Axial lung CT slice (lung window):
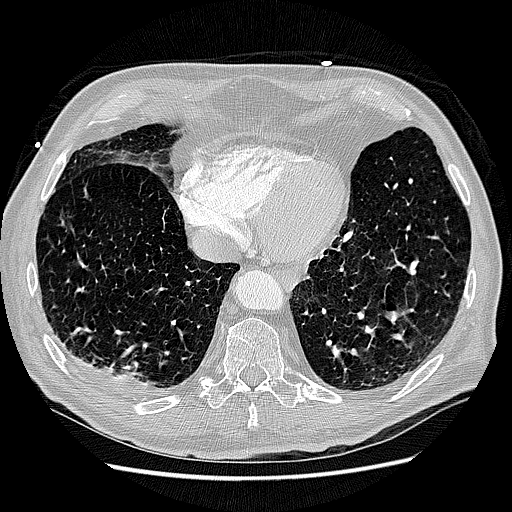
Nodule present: no